高三 · 度量几何学
21. 如图, $\mathrm{AB}$ 是 $\odot \mathrm{O}$ 的直径, $\mathrm{BC}$ 是 $\odot \mathrm{O}$ 的切线,切点为 $\mathrm{B}, \mathrm{OC}$ 平行于弦 $\mathrm{AD}$, 求证: $\mathrm{DC}$ 是 $\odot \mathrm{O}$ 的切线

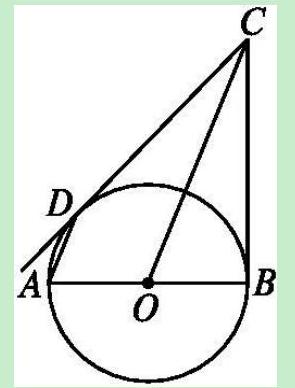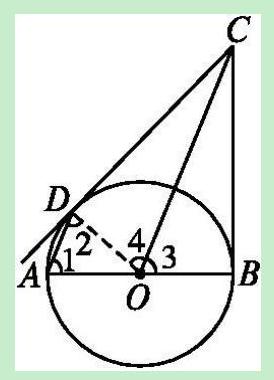
答案: n答案: 证明: 连接 $\mathrm{OD}, \because \mathrm{OC} / / \mathrm{AD}$,

$\therefore \angle 1=\angle 3, \angle 2=\angle 4$.

又 $\because \angle 1=\angle 2, \therefore \angle 4=\angle 3$.

$\because \mathrm{OD}=\mathrm{OB}, \mathrm{OC}=\mathrm{OC}, \therefore \triangle \mathrm{ODC} \cong \triangle \mathrm{OBC}$.

$\therefore \angle \mathrm{ODC}=\angle \mathrm{OBC}=90^{\circ}$.

又 $\because$ 点 $\mathrm{D}$ 在圆上, $\therefore \mathrm{DC}$ 是 $\odot \mathrm{O}$ 的切线.
解析: : 分析: 本题主要考查了圆的切线的性质及判定定理, 解决问题的关键是根据圆的切线的性质及判定定理结合所给条件分析构造辅助线证明即可